Question: I am using this Version of eclipse 'Version: Luna Service Release 1 (4.4.1)' is there anyway in eclipse to separate the variables window when Debugging code to watch it at the other screen?

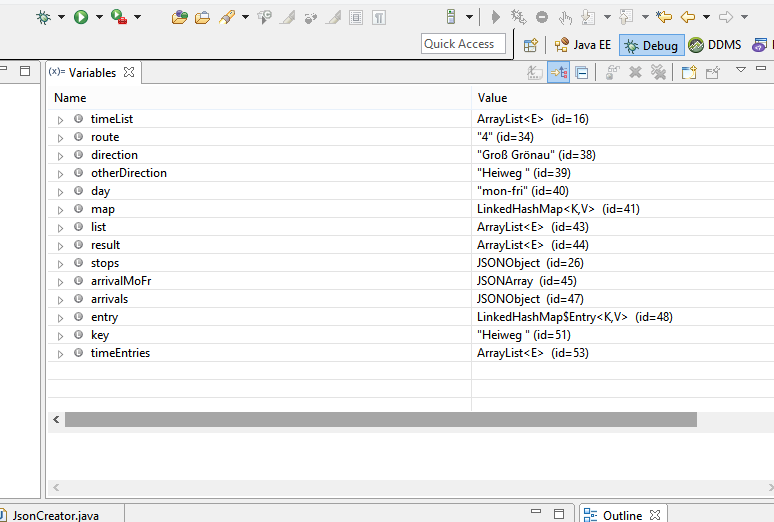
Answer: All the views are separable. Just drag the tab to another location and the view will appear in its own window.